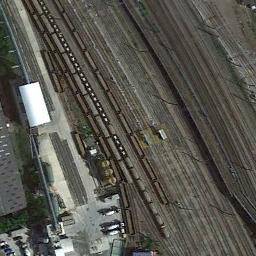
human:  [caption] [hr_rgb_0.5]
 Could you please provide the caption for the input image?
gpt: There are many trains on the railway .

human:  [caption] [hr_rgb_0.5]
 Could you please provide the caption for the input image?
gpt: There are several towering trees on one side of the railway .

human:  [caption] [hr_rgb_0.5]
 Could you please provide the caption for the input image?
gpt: These railways have some trains on the tracks and some buildings are on one side of the railways .

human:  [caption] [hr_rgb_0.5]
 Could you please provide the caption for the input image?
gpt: The railway is on the bare land next to some houses .

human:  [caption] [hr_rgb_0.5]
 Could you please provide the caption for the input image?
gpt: There are some buildings and brown carriages beside the railway .